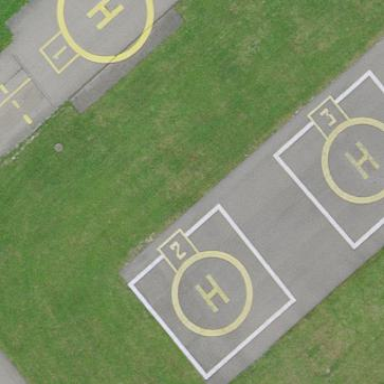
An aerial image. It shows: Image showing helipad at airport.